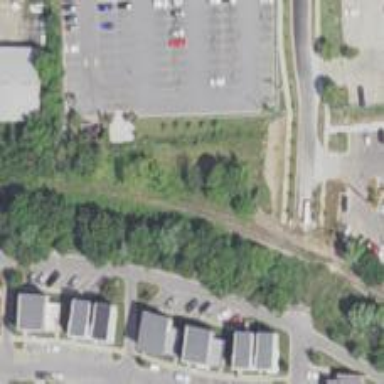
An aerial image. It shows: Abandoned railway spur.